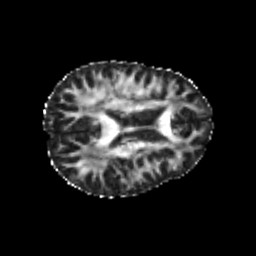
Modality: FA
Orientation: axial
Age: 22
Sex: female
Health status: healthy
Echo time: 0.074 s